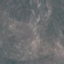
Land use / land cover class: HerbaceousVegetation